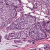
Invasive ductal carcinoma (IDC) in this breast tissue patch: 1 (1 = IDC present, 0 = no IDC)